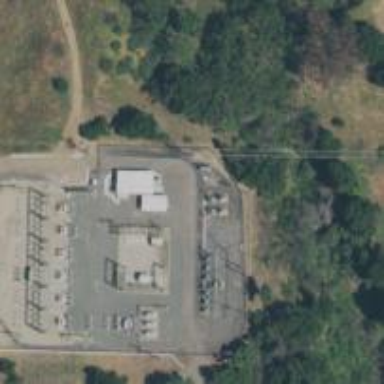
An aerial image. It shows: Power substation.